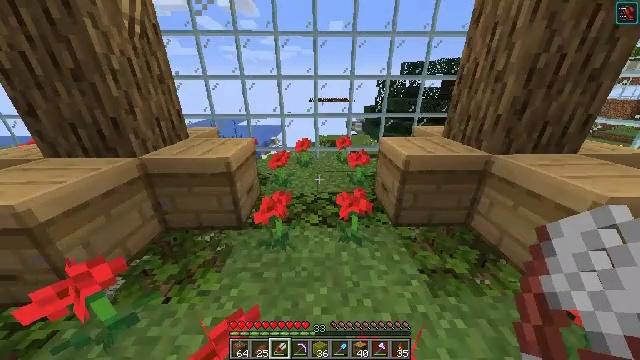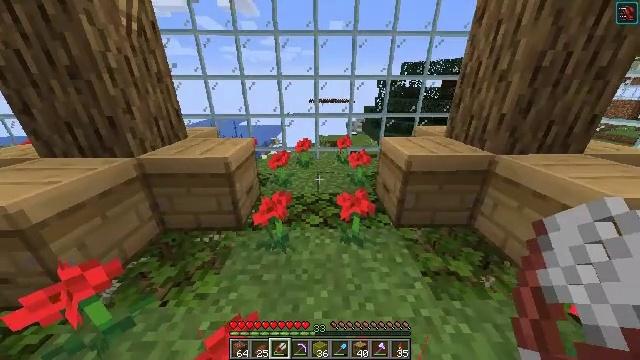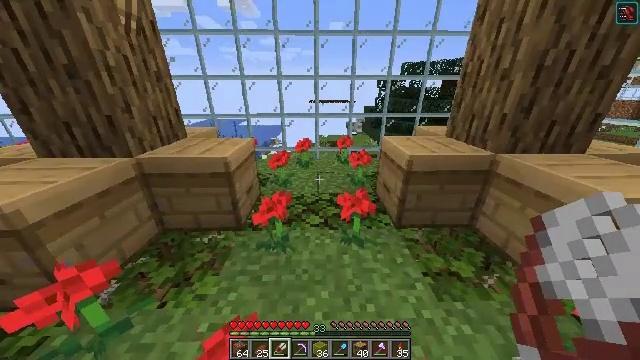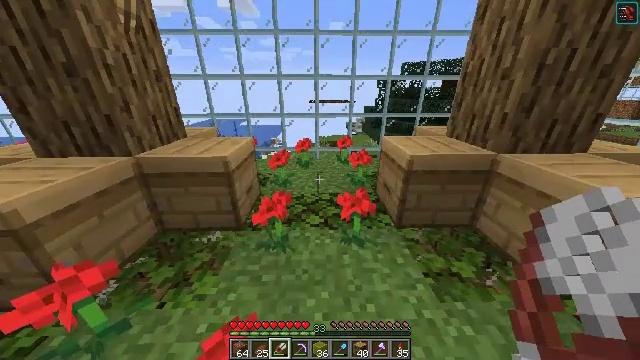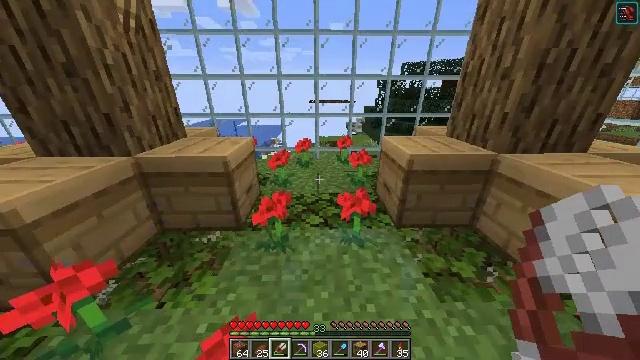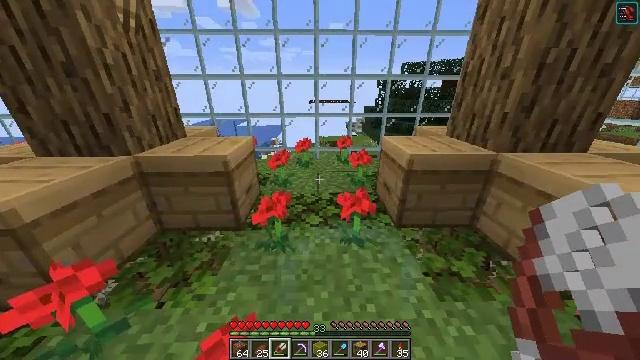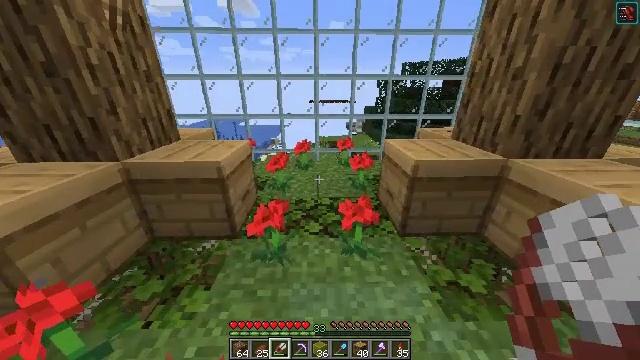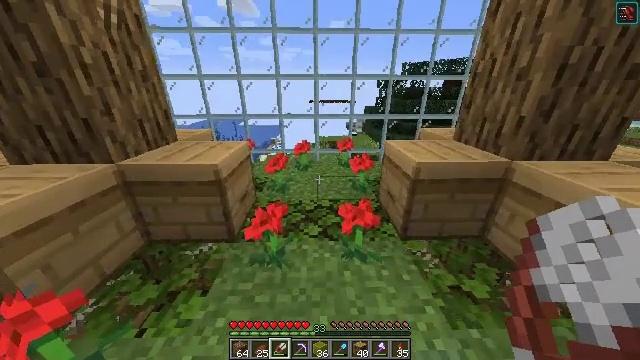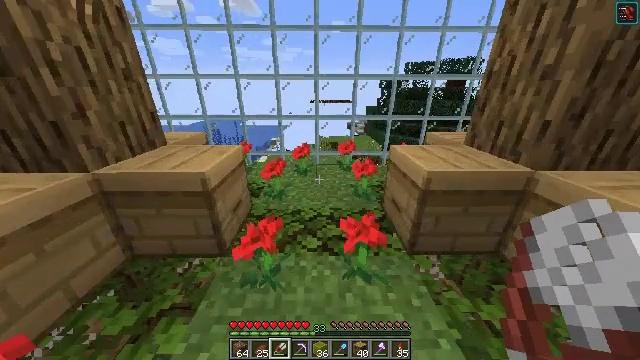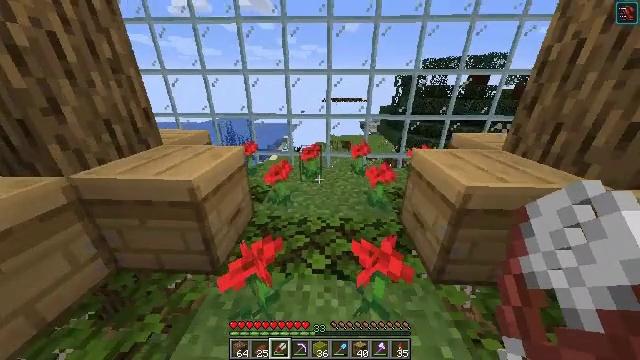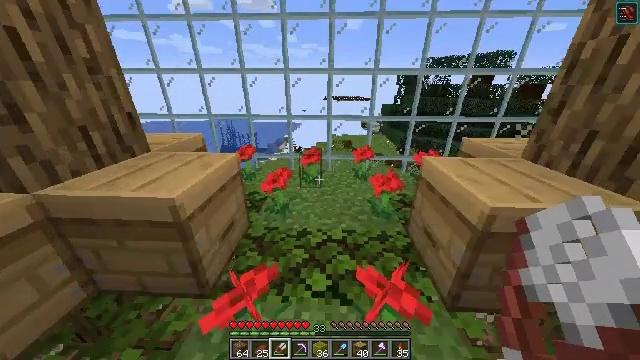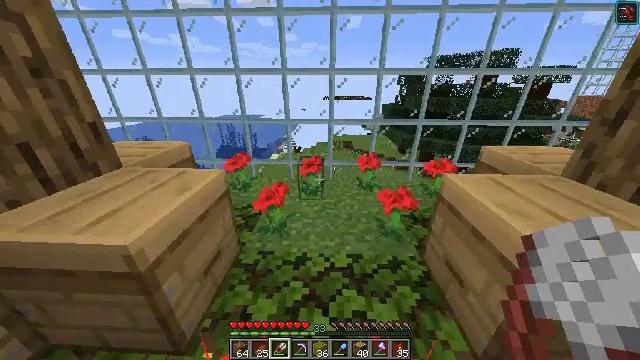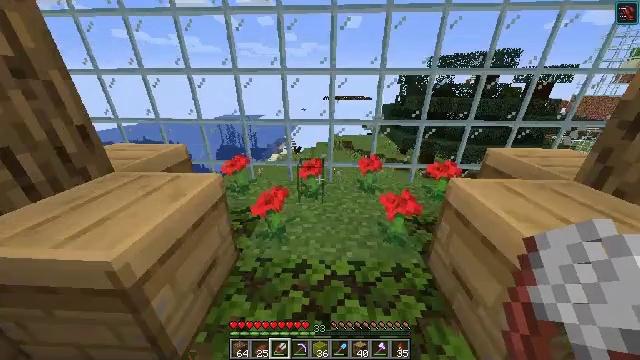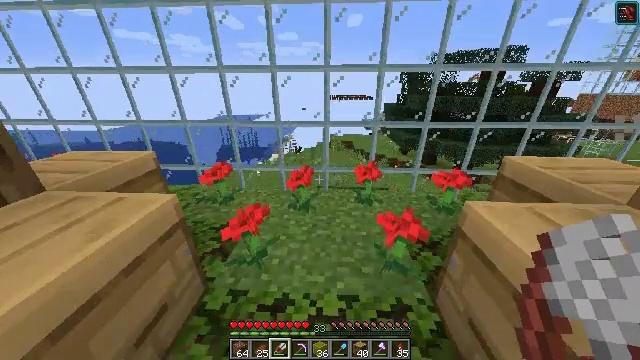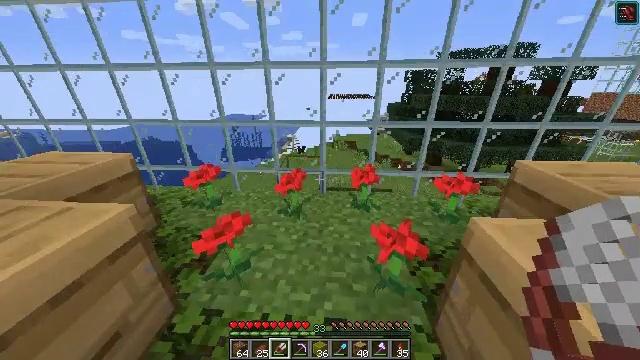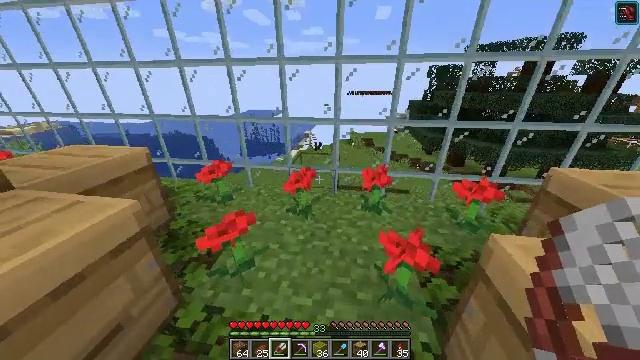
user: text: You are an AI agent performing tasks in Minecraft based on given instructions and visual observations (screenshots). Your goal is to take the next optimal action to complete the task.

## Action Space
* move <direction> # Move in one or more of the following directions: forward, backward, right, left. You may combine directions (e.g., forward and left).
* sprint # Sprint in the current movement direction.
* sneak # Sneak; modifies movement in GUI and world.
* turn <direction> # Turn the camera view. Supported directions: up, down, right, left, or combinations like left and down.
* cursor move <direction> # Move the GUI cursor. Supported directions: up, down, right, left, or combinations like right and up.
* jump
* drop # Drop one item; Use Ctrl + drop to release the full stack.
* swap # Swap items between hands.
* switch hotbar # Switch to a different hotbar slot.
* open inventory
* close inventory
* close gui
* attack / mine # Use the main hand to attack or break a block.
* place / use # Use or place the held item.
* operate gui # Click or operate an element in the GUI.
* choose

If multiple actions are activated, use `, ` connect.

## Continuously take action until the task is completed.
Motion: motion action
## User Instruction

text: Craft a honeycomb block.
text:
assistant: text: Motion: attack / mine
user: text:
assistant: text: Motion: attack / mine
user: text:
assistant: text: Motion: attack / mine
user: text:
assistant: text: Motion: attack / mine
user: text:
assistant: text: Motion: attack / mine
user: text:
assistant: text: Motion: move forward, attack / mine
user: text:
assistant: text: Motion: move forward, attack / mine
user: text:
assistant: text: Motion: move forward, attack / mine
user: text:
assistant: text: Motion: move forward, turn left, attack / mine
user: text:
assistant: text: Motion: move forward, attack / mine
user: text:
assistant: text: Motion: move forward, attack / mine
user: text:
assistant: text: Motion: move forward and move right, attack / mine
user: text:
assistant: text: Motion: move forward and move right, attack / mine
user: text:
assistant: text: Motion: move forward and move right, turn left, attack / mine
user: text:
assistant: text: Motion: turn left, attack / mine
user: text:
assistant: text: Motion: turn left and down, attack / mine
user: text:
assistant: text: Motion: turn left, attack / mine
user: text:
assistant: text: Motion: turn left, attack / mine
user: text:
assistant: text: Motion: turn left, attack / mine
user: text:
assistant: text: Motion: turn left and up, attack / mine
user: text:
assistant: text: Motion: attack / mine
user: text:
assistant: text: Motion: attack / mine
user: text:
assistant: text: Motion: move forward and move right, attack / mine
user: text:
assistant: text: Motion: move forward and move right, attack / mine
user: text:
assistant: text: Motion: move forward and move right, turn down, attack / mine
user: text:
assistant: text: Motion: move forward and move right, turn down, attack / mine
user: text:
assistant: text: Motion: move forward and move right, attack / mine
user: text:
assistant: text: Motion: move forward and move right, turn left and down, attack / mine
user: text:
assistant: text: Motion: move right, turn left and down, attack / mine
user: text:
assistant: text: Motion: move right, turn left and down, attack / mine